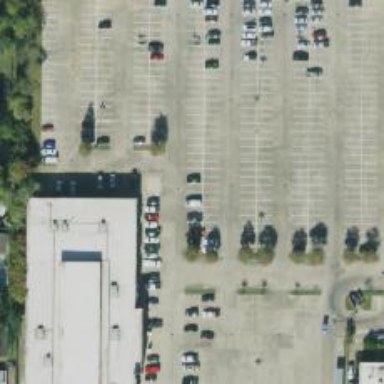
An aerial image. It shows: Parking space is available.